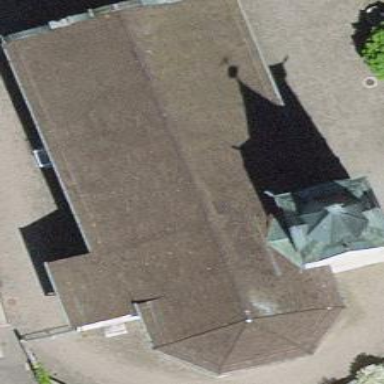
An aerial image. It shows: Church which is place of worship.